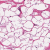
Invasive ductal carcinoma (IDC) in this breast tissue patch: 0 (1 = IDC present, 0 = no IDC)